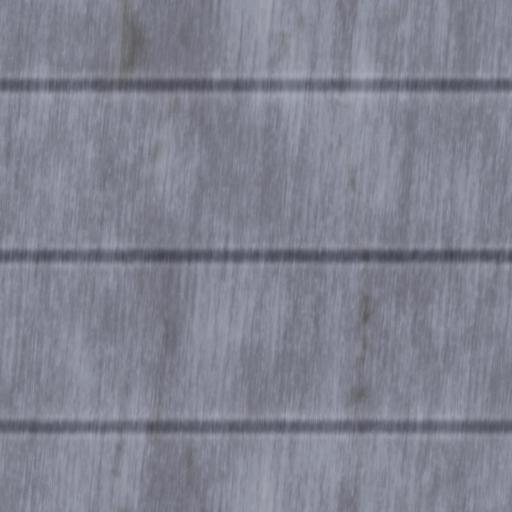
Tags: industry metal pipe